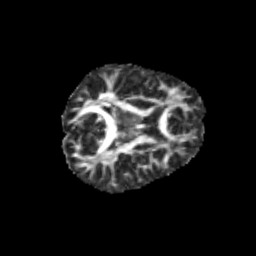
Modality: FA
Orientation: axial
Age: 9
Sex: male
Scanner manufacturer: siemens
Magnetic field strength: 3 T
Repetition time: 3.8 s
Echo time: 0.07 s